Question: I have a customized layout as shown in the picture.
Activation is done by SMS. So once SMS activation comes, "Not activated yet text" disappears and green arrow is switched with a gray arrow. My layout xml file is shown below. I have two image views '"@+id/list_arrow"' and '"@+id/green_list_arrow"'.
In 'SMSReceiver', I update with
'''
lvObjects = (ListView)myView.findViewById(android.R.id.list);
lvObjects.post(new Runnable() { public void run() { MyListFragment.adapter.notifyDataSetChanged(); } } );
'''
In the customized ListView's 'getView()', I updated as if "activated" I use '@+id/list_arrow' and "not activated" I use '@+id/green_list_arrow'. When it is tested, "Not activated text" is disappeared, but green arrow is never updated. What could be missing?
Thanks
Edit1: Once activated, I also want to stop the 'setOnClickListener()'. How can I do that?
'''
public View getView(int position, View convertView, ViewGroup parent) {
BitmapWorkerTask task = null;
View vi=convertView;
ViewHolder viewHolder=new ViewHolder();
LayoutInflater inflater = (LayoutInflater) this.getContext().getSystemService(Context.LAYOUT_INFLATER_SERVICE);
if(vi==null){
vi = inflater.inflate(R.layout.list_row, parent, false);
viewHolder.id=(TextView)vi.findViewById(R.id.title);
viewHolder.thumbnailImage=(ImageView)vi.findViewById(R.id.list_image);
viewHolder.activationStatus = (TextView)vi.findViewById(R.id.activated);
if(position > maxRowNumber)
maxRowNumber = position;
vi.setTag(viewHolder);
}else{
viewHolder=(ViewHolder)vi.getTag();
}
viewHolder.thumbnailImage.setOnClickListener(new onMyClick(position));
viewHolder.id.setText(listIDs.get(position));
if(activationState.get(position).equals("Activated")) {
viewHolder.arrow=(ImageView)vi.findViewById(R.id.list_arrow);
viewHolder.activationStatus.setText("");
}
else{
viewHolder.arrow=(ImageView)vi.findViewById(R.id.green_list_arrow);
viewHolder.activationStatus.setText(activationState.get(position));
viewHolder.activationStatus.setTextColor(android.graphics.Color.GRAY);
viewHolder.arrow.setOnClickListener(new onMyArrowClick(position));
}
String hasnoimageyet = "no";
if(position > maxRowNumber && maxRowNumber > 3 ){//it is for sure
hasnoimageyet = this.listRowhasnoImageyet.get(position);
}
String id = listIDs.get(position);
task.execute(id);
}
return vi;
}
<RelativeLayout xmlns:android="http://schemas.android.com/apk/res/android"
android:layout_width="fill_parent"
android:layout_height="wrap_content"
android:background="@drawable/list_background_selector"
android:orientation="horizontal"
android:padding="5dip" >
<!-- ListRow Left sied Thumbnail image -->
<LinearLayout android:id="@+id/thumbnail"
android:layout_width="wrap_content"
android:layout_height="wrap_content"
android:padding="3dip"
android:layout_alignParentLeft="true"
android:background="@drawable/image_bg"
android:layout_marginRight="5dip">
<ImageView
android:id="@+id/list_image"
android:layout_width="50dip"
android:focusable="false"
android:clickable="true"
android:onClick="imageViewisClicked"
android:contentDescription="@string/image_view_description"
android:layout_height="50dip"
android:src="@drawable/icons_preview"
/>
</LinearLayout>
<TextView
android:id="@+id/title"
android:layout_width="wrap_content"
android:layout_height="wrap_content"
android:layout_centerVertical="true"
android:layout_toRightOf="@+id/thumbnail"
android:textColor="#040404"
android:typeface="sans"
android:textSize="15sp"
android:textStyle="bold"/>
<!-- Rightend Arrow -->
<ImageView
android:id="@+id/list_arrow"
android:layout_width="wrap_content"
android:layout_height="wrap_content"
android:contentDescription="@string/arrow"
android:layout_alignParentRight="true"
android:src="@drawable/arrow"
android:layout_centerVertical="true"/>
<ImageView
android:id="@+id/green_list_arrow"
android:layout_width="wrap_content"
android:layout_height="wrap_content"
android:clickable="true"
android:contentDescription="@string/arrow"
android:layout_alignParentRight="true"
android:src="@drawable/green_arrow"
android:layout_centerVertical="true"/>
<TextView
android:id="@+id/activated"
android:layout_width="wrap_content"
android:layout_height="wrap_content"
android:layout_centerVertical="true"
android:layout_toRightOf="@+id/title"
android:paddingLeft="20dp"
android:typeface="sans"
android:textStyle="italic"
android:textSize="15sp"/>
</RelativeLayout>
'''
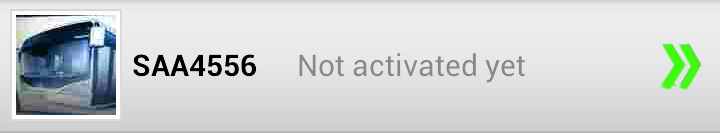
Answer: With your layout you are drawing the green arrow over the grez one, no matter what. (because its below the other one in xml)
You could either toggle visibility of both according to state, or just have one ImageView for the arrows and change the bitmap. (code below)
The OnClickListener can be disabled by setting it to 'null'.
'''
if(activationState.get(position).equals("Activated")) {
viewHolder.arrow=(ImageView)vi.findViewById(R.id.list_arrow);
viewHolder.arrow.setImageResource(R.drawable.arrow);
viewHolder.activationStatus.setText("");
viewHolder.thumbnailImage.setOnClickListener(null);
} else{
viewHolder.arrow=(ImageView)vi.findViewById(R.id.green_list);
viewHolder.arrow.setImageResource(R.drawable.green_arrow);
viewHolder.activationStatus.setText(activationState.get(position));
viewHolder.activationStatus.setTextColor(android.graphics.Color.GRAY);
viewHolder.arrow.setOnClickListener(new onMyArrowClick(position));
viewHolder.thumbnailImage.setOnClickListener(new onMyClick(position));
}
'''
An even smoother solution would be to use a <URL> or maybe even better a color filter on the image view.